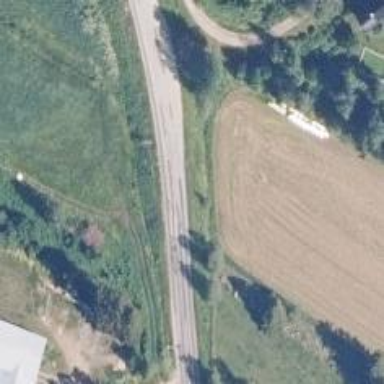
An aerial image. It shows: Tertiary road.